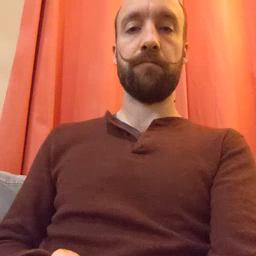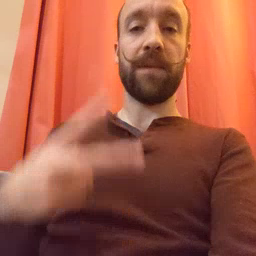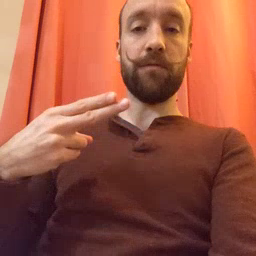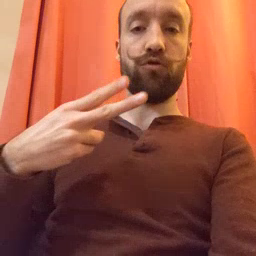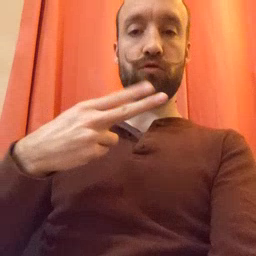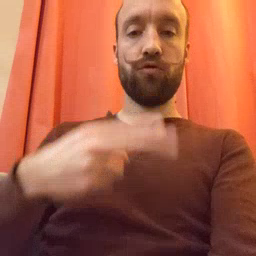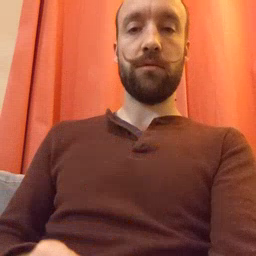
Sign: scissors